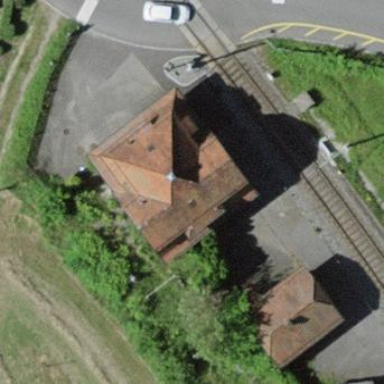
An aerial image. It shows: Train station building used as house.